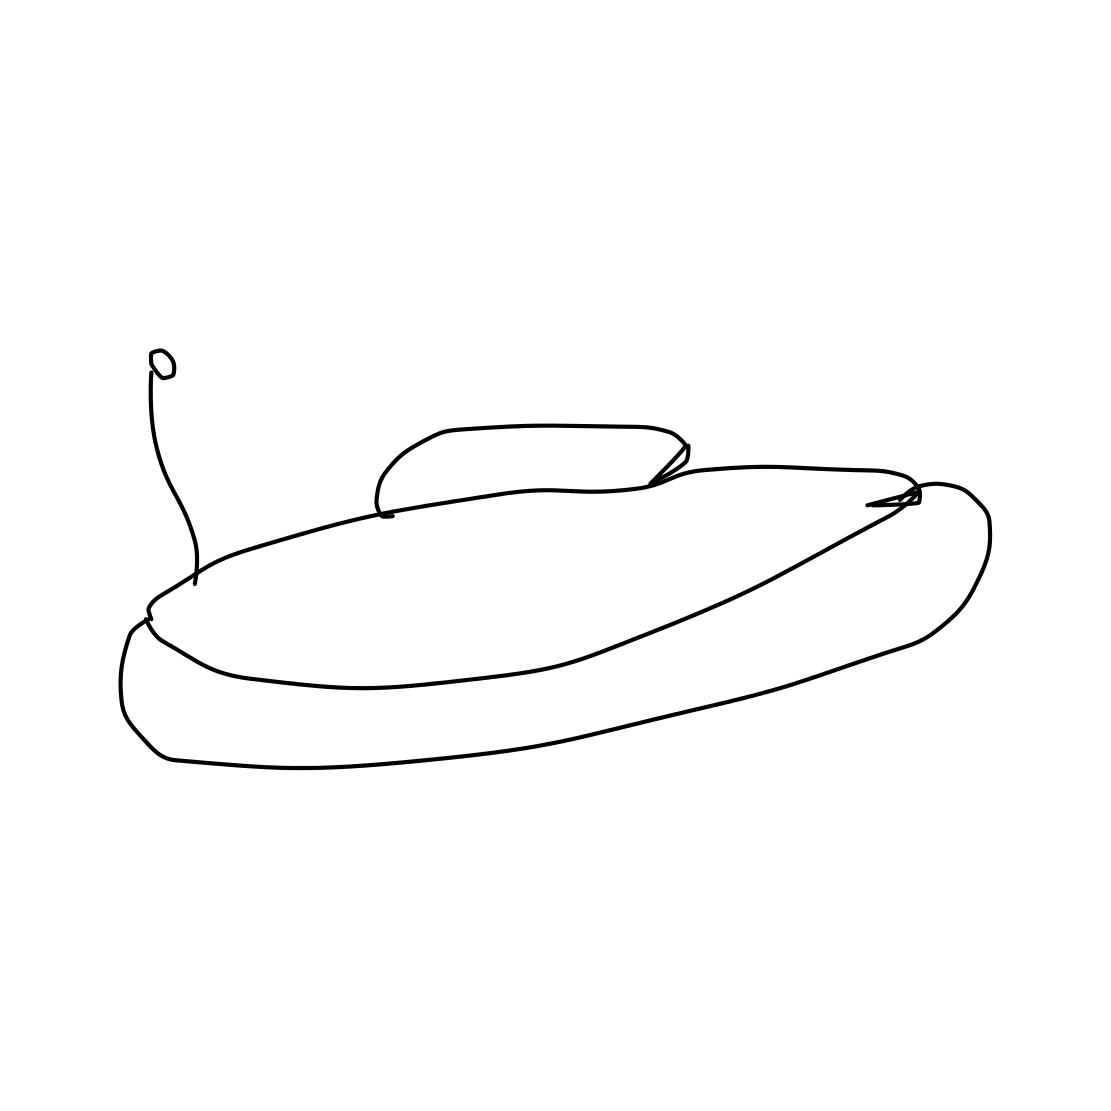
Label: flying saucer